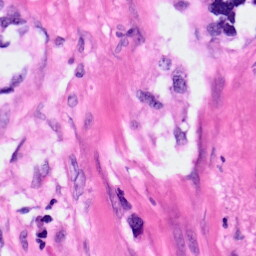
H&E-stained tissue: Pancreatic